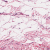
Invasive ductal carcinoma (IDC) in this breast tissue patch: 0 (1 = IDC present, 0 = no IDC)